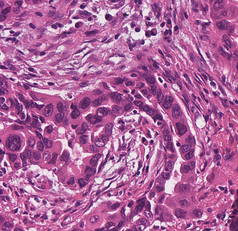
Tumor epithelial tissue: yes
Tumor-associated stroma tissue: yes
Normal tissue: no